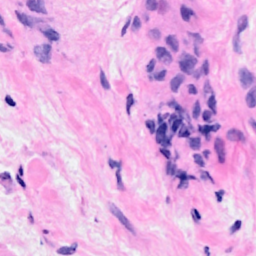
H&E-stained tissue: Breast